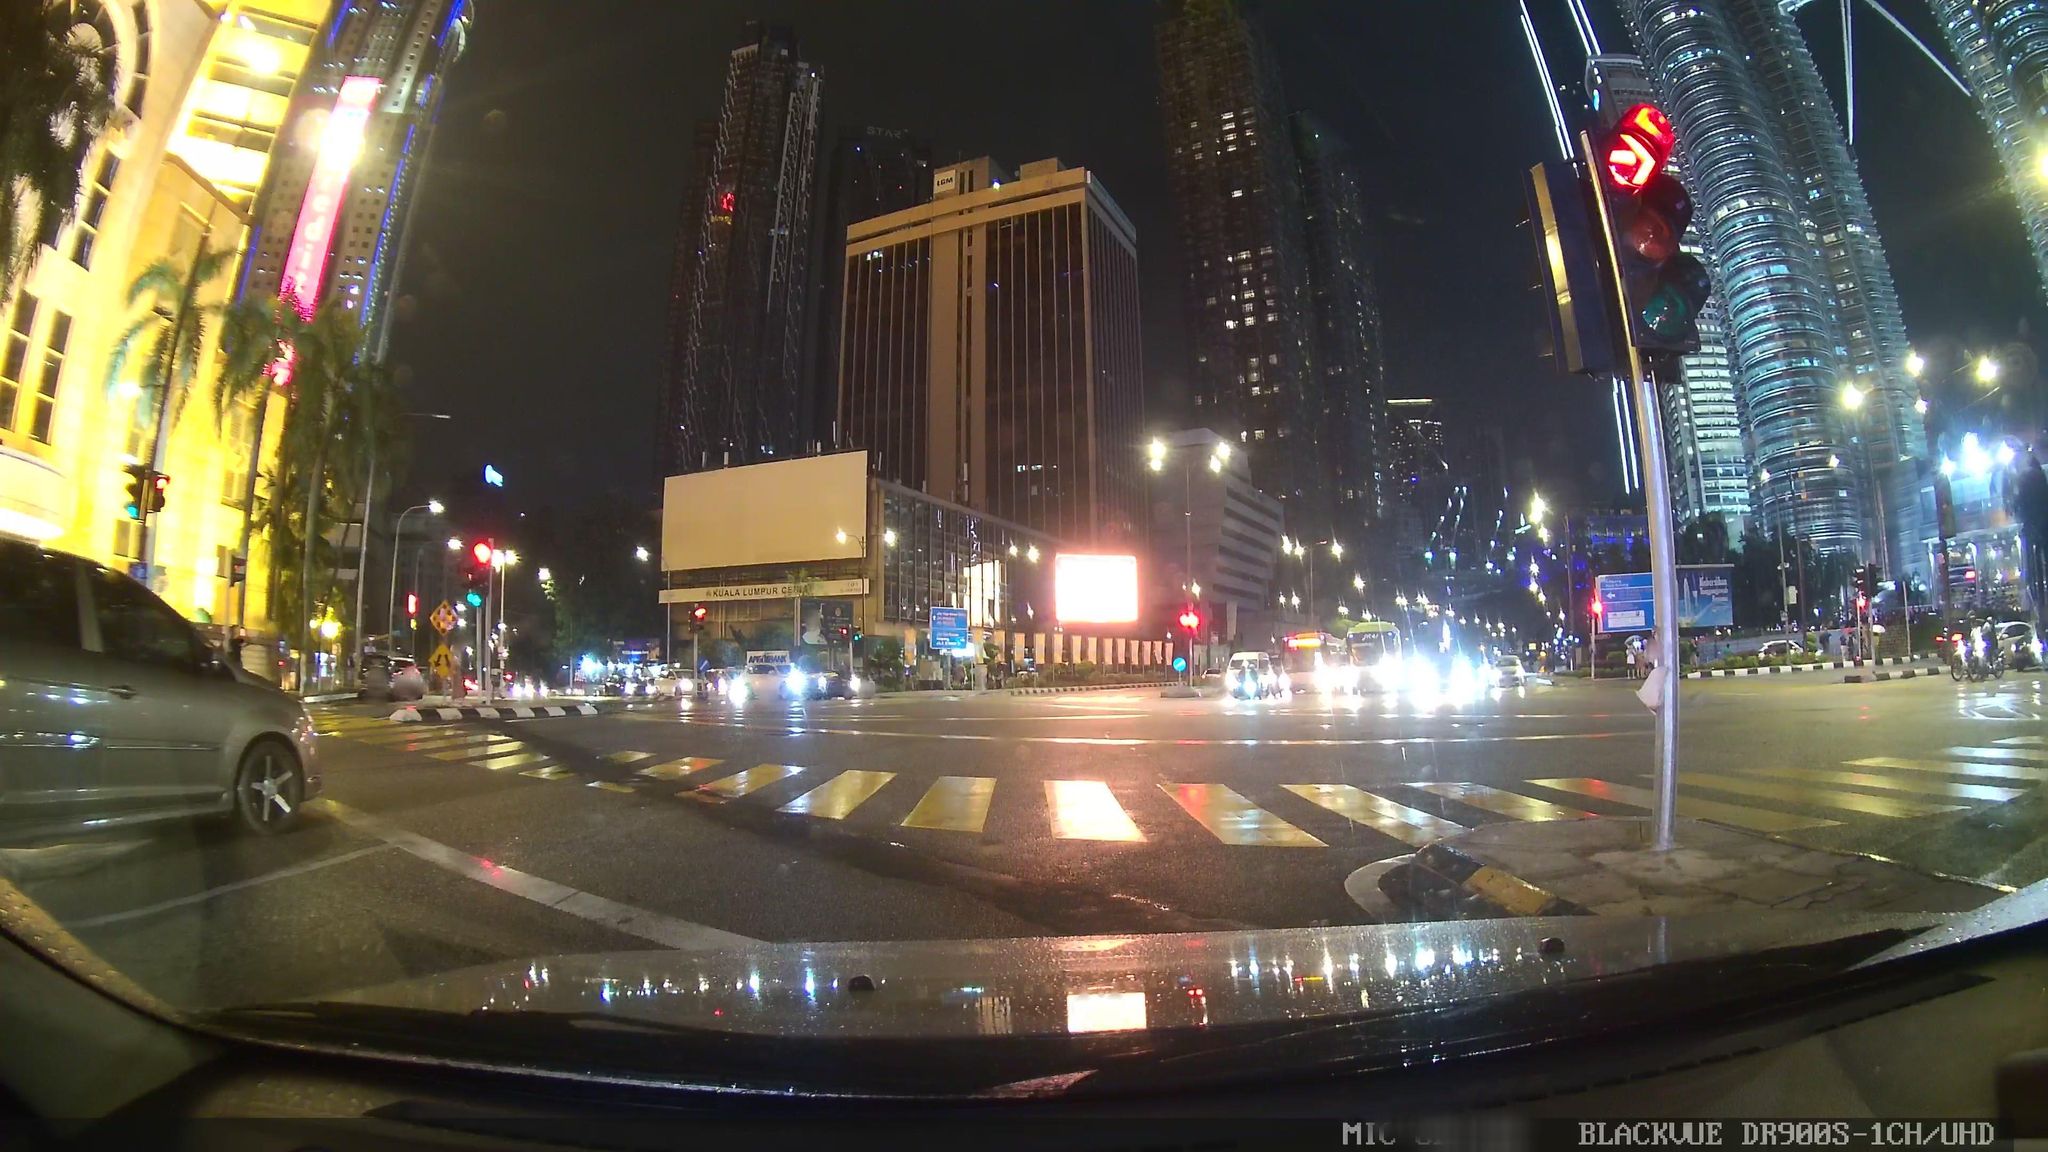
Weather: clear
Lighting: night
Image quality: slightly poor
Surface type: driving surface
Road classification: motorway_link, service
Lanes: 4, 2, 1
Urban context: urban centre
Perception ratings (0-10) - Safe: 2.61, Lively: 9.09, Beautiful: 1.7, Boring: 0.85, Depressing: 6.64, Wealthy: 6.46